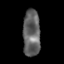
Tissue: skin
Cell type: Epithelial cells
Senescence score: 0.2618
Nuclear area (px): 792
Mean DAPI intensity: 98.292